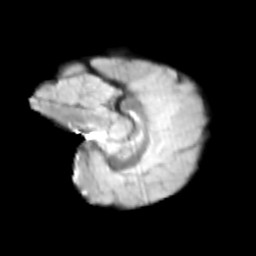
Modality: T2w
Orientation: sagittal
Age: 9
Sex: female
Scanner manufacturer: siemens
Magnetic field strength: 3 T
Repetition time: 3.8 s
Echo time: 0.07 s